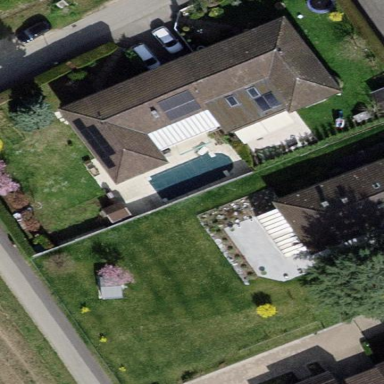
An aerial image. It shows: Garden surrounded by fence.